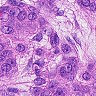
Metastatic tissue present: yes